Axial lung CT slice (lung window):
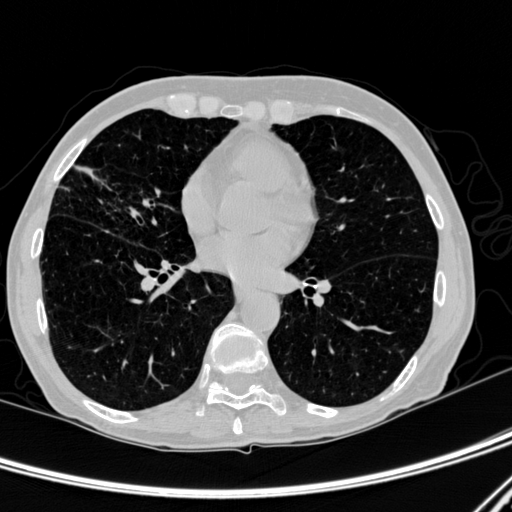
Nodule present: no